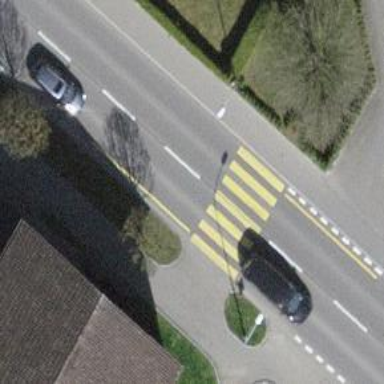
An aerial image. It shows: Uncontrolled zebra crossing with notable zebra markings.